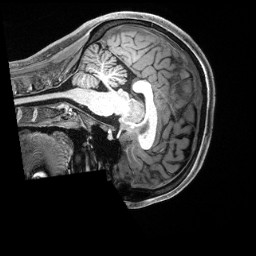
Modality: T1w
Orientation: sagittal
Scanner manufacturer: siemens
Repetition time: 2.5 s
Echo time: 0.00231 s